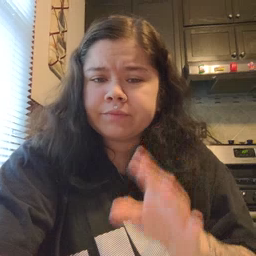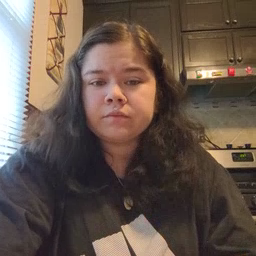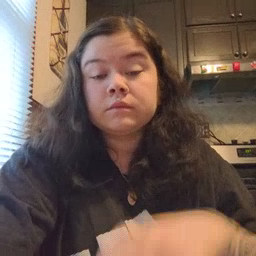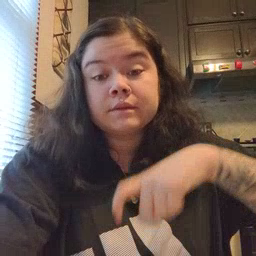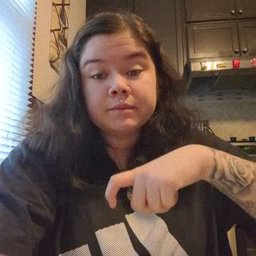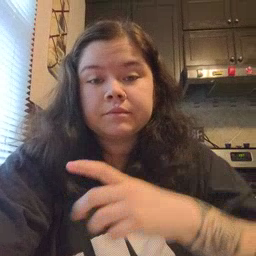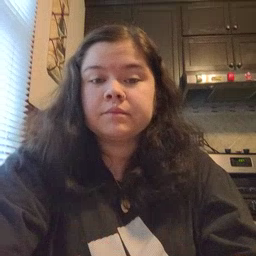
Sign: time